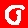
Digit: 0